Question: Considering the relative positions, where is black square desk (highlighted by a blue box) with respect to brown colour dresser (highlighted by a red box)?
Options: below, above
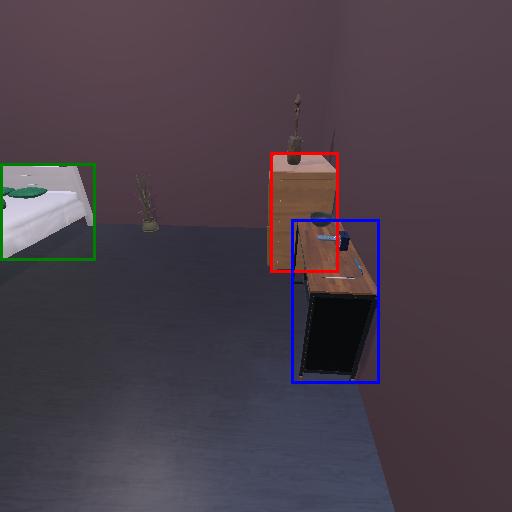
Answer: below